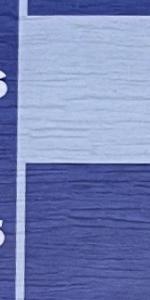
Label: Empty